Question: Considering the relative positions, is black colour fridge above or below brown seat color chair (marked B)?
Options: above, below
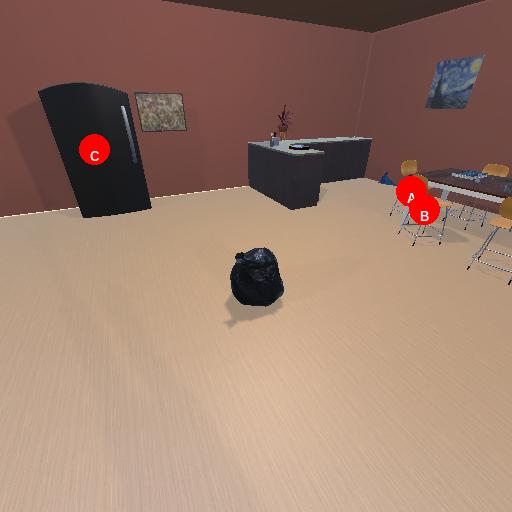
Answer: above